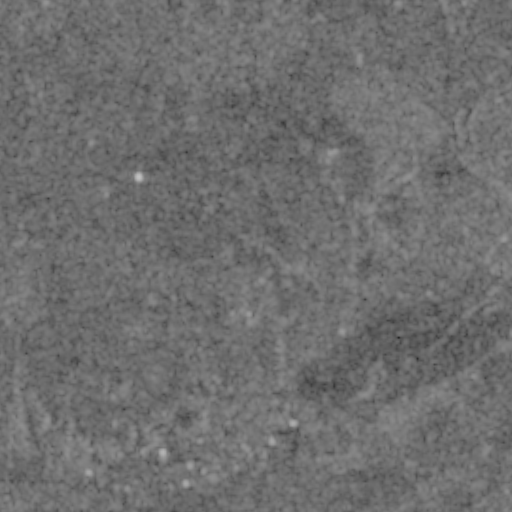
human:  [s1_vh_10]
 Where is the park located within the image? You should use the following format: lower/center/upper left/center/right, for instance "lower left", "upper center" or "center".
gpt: The park is located in the lower left of the image.
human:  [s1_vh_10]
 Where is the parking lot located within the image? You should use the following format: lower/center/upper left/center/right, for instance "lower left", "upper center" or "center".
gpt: The parking lot is located in the lower left of the image.
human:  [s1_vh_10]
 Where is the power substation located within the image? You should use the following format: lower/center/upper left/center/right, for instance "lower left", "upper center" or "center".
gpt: The power substation is located in the center right of the image.
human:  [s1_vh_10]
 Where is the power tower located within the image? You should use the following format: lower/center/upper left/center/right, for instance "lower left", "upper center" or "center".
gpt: The power tower is located in the upper right of the image.
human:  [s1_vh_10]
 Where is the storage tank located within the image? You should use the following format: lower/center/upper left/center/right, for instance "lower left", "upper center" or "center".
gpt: The storage tank is located in the upper left of the image.
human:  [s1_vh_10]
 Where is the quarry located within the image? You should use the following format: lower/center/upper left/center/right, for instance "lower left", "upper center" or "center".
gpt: There is no quarry in the image.

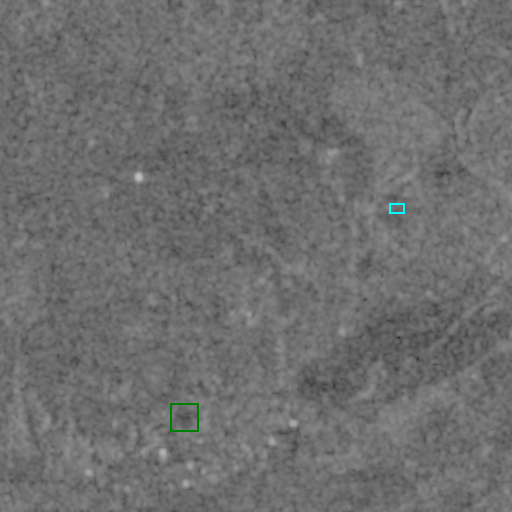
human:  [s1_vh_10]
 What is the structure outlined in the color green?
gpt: The structure outlined in green is a park.
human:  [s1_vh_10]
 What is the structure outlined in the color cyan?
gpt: The structure outlined in cyan is a power substation.
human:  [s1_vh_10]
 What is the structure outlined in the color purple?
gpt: There is no purple outline.